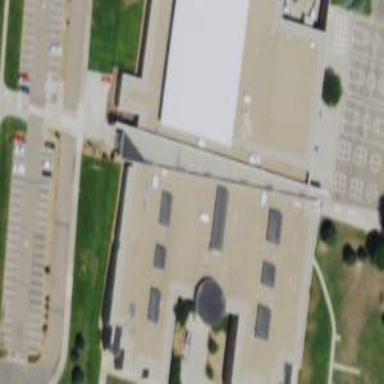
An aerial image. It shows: School building.